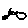
Label: bird